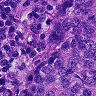
Metastatic tissue present: yes